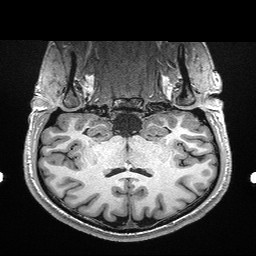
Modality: T1w
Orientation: sagittal
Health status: healthy
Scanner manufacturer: siemens
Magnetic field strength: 3 T
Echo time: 0.00298 s